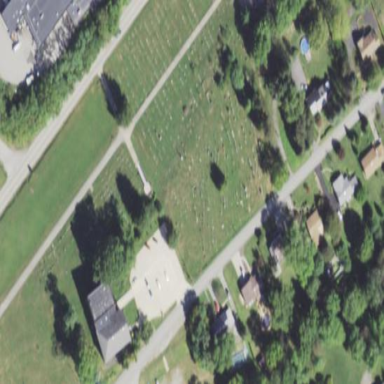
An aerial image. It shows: Cemetery.